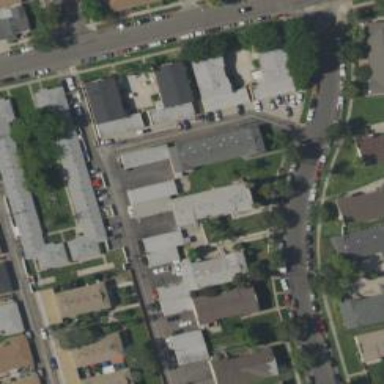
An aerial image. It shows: Alleyway designated as service road.